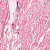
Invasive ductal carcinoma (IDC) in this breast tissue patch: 0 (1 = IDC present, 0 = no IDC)